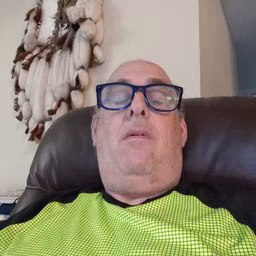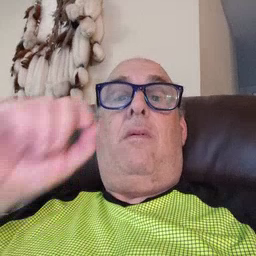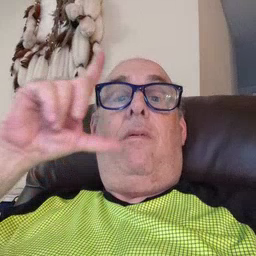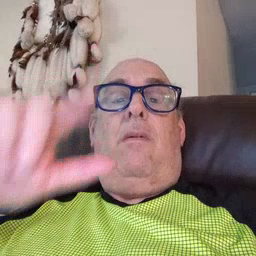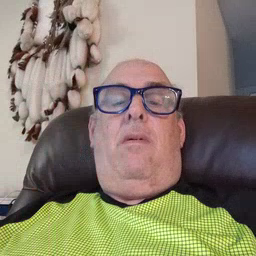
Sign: awake